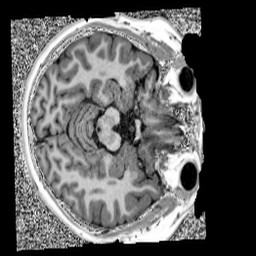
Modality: UNIT1
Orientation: axial
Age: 12
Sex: female
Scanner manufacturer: siemens
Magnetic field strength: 3 T
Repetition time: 4 s
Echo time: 0.00303 s